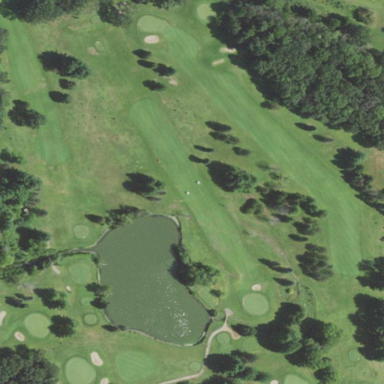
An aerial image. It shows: Golf fairway surrounded by grass.